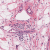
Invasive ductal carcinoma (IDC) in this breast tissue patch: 0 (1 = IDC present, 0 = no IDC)